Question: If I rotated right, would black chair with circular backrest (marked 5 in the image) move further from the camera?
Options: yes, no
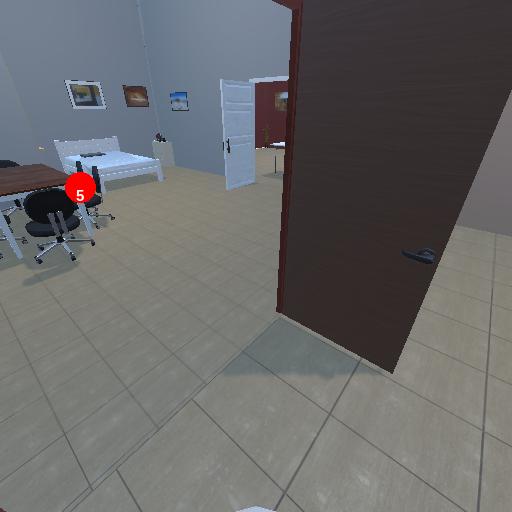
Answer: yes